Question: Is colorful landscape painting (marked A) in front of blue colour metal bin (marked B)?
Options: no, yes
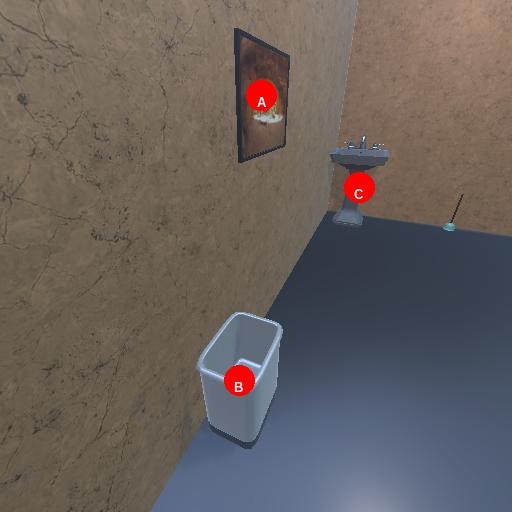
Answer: no